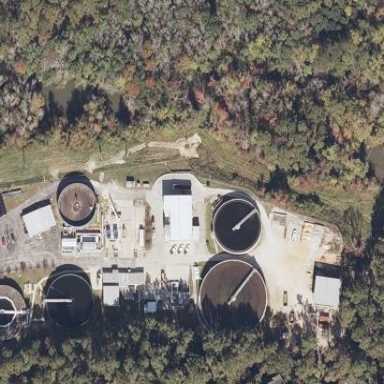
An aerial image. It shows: View of wastewater plant.